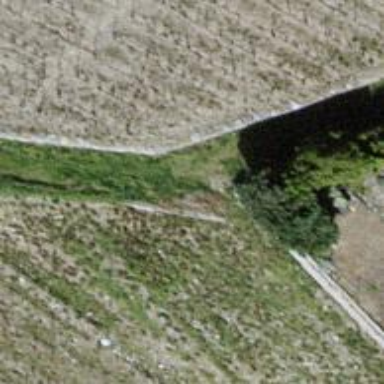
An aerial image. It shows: Path.